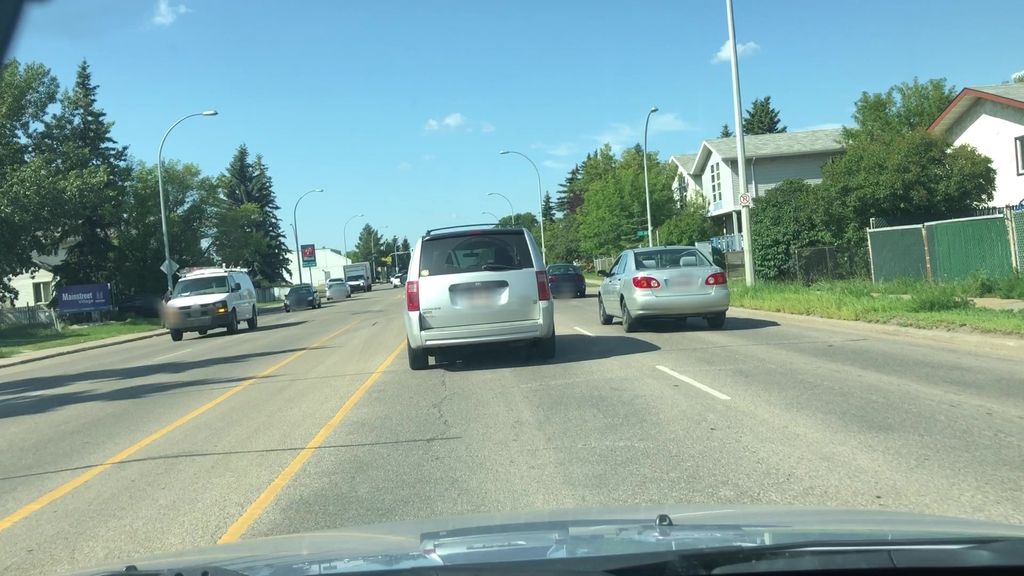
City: edmonton